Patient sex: F
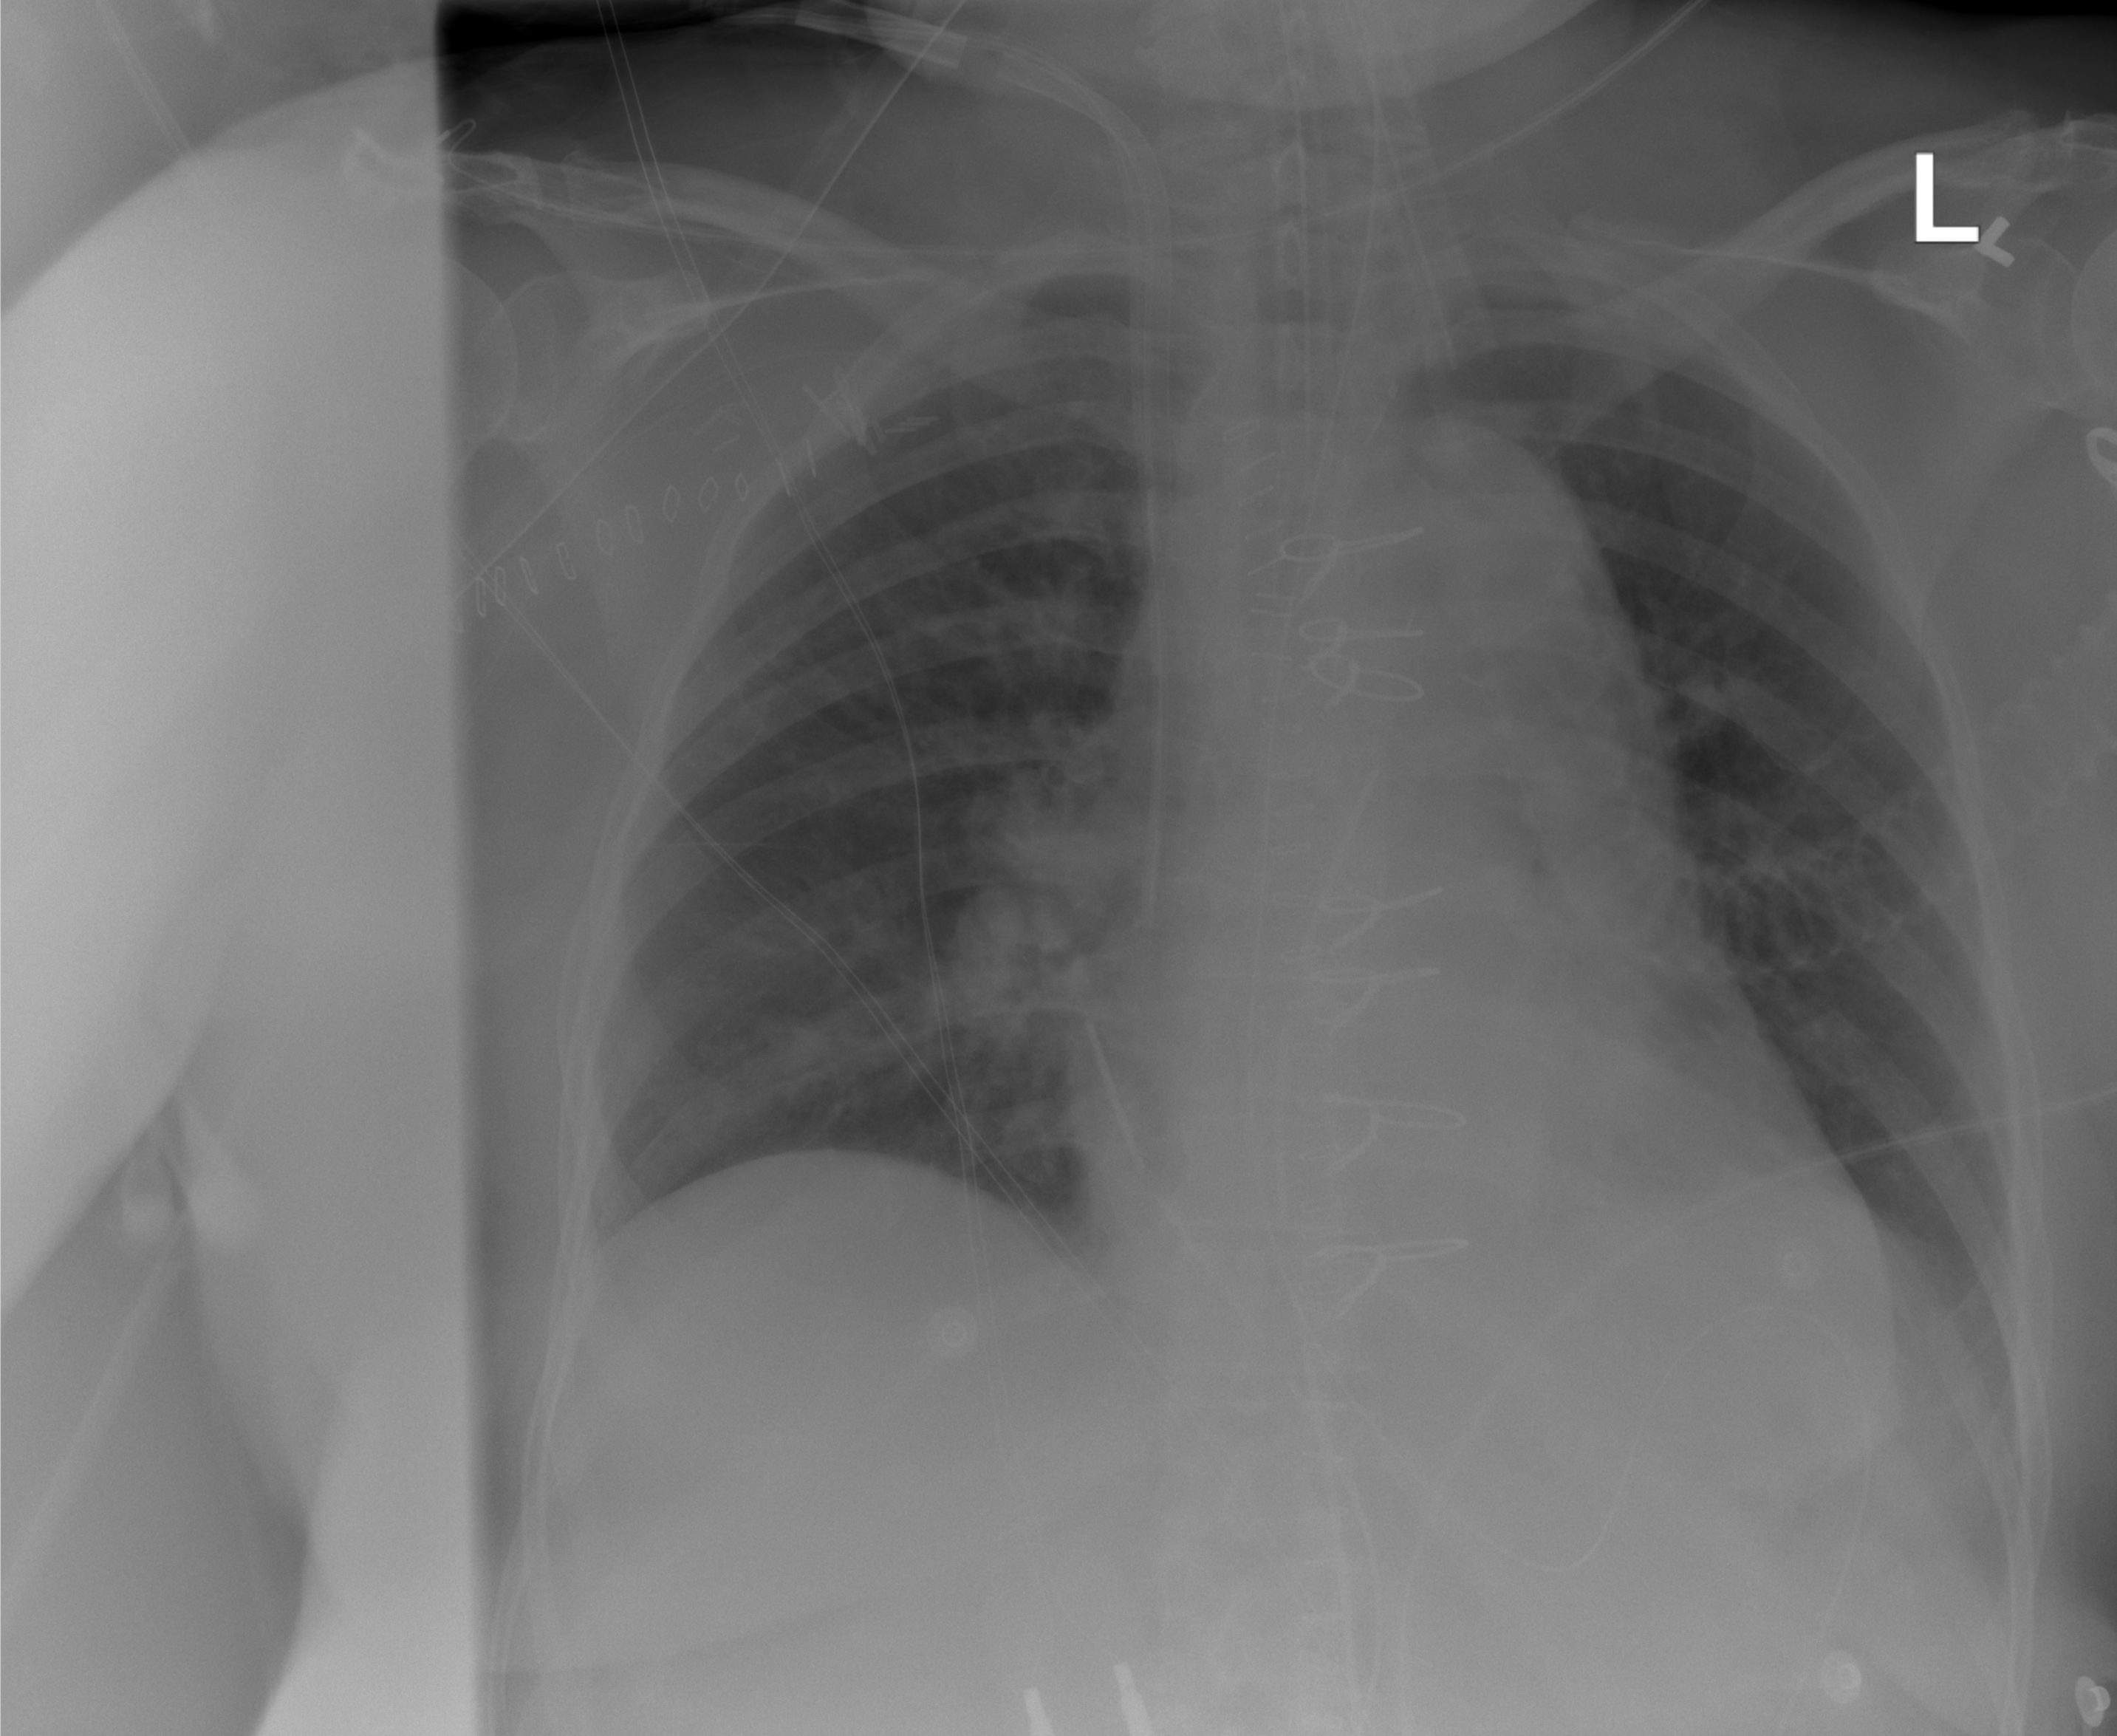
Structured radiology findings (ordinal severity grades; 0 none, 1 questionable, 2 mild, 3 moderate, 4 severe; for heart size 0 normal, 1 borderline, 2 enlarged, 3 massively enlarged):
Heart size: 1
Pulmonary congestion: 2
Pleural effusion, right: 0
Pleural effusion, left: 2
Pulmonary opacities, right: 0
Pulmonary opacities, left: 0
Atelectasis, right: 0
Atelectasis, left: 0